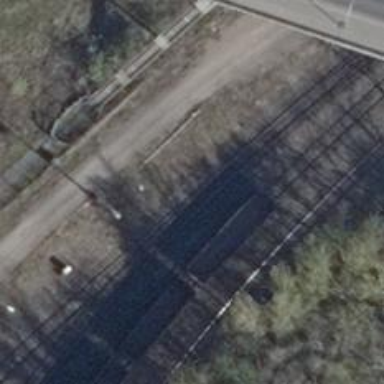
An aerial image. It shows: Railway switch.